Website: macys
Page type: customer-info-address
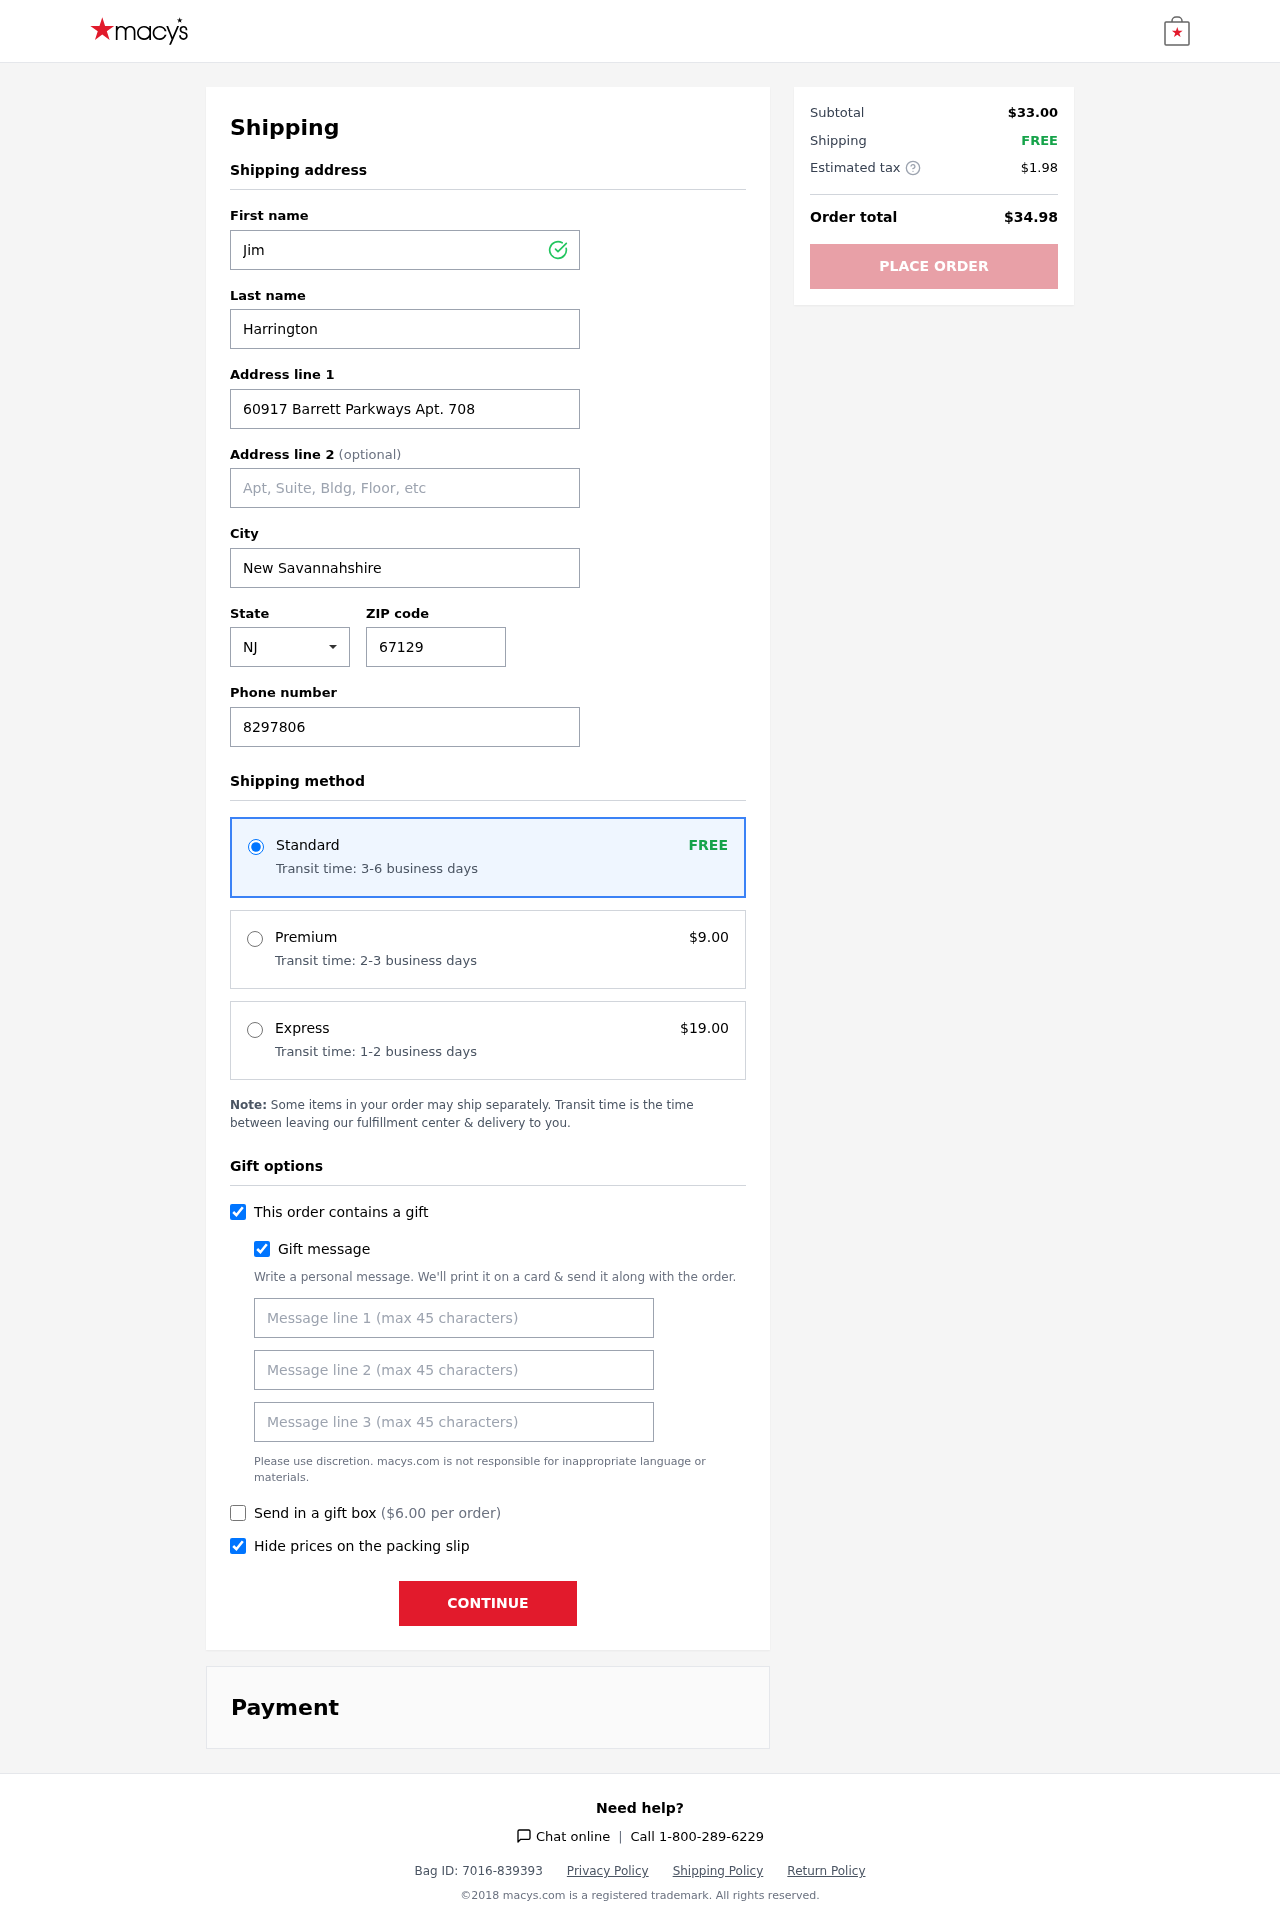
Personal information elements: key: PII_CITY
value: New Savannahshire
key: PII_FIRSTNAME
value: Jim
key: PII_GIFT_MESSAGE
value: Hey Justin, I remember you mentioning how much you needed sturdy kitchen bags, so I grabbed these for you! Hope they make your cleanup a little easier. Enjoy!  Jim
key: PII_LASTNAME
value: Harrington
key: PII_PHONE
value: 8297806865
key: PII_POSTCODE
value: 67129
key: PII_STATE_ABBR
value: NJ
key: PII_STREET
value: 60917 Barrett Parkways Apt. 708
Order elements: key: ORDER_SHIPPING_STANDARD
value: FREE
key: ORDER_SHIPPING_STANDARD_TIME
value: Transit time: 3-6 business days
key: ORDER_SHIPPING_PREMIUM
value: $9.00
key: ORDER_SHIPPING_PREMIUM_TIME
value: Transit time: 2-3 business days
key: ORDER_SHIPPING_EXPRESS
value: $19.00
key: ORDER_SHIPPING_EXPRESS_TIME
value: Transit time: 1-2 business days
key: ORDER_GIFT_BOX_FEE
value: $6.00
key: ORDER_SUBTOTAL
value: $33.00
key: ORDER_SHIPPING_COST
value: FREE
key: ORDER_TAX
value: $1.98
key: ORDER_TOTAL
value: $34.98